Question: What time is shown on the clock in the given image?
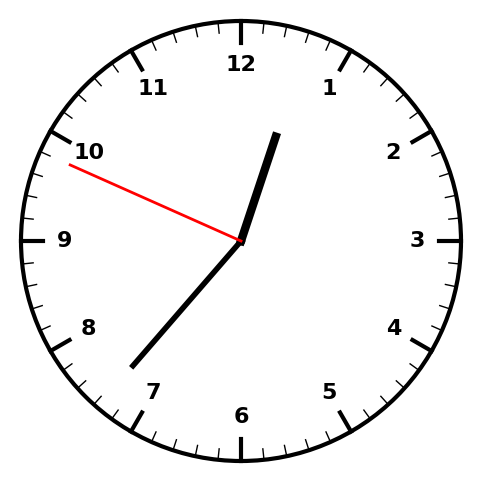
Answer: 12:36:49